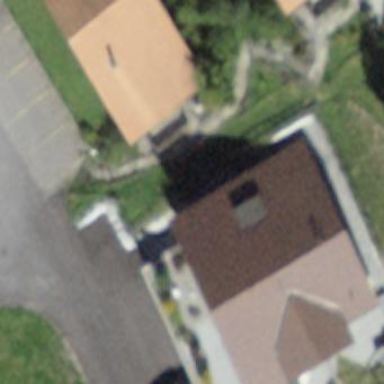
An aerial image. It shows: Residential building.